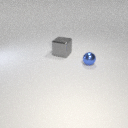
large gray metal cube behind small blue metal sphere